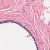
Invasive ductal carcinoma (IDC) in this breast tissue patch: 0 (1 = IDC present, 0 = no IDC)